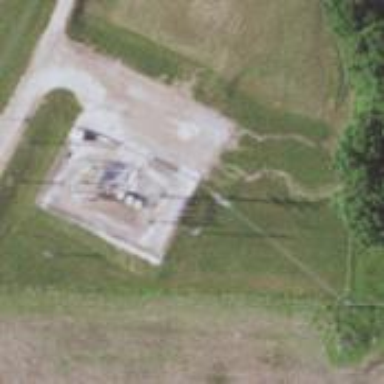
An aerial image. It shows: H-frame power tower with distinctive design.